Field crop: maize
Growth stage: 1
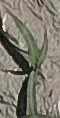
Species: sorghum